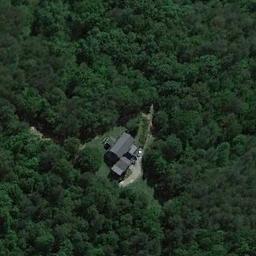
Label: forest